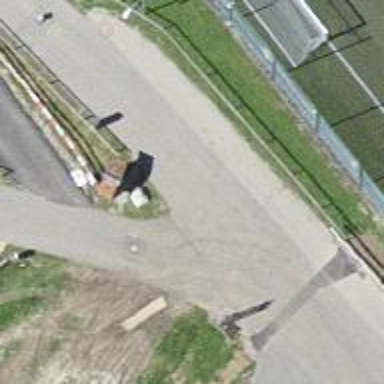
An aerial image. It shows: Bollard.